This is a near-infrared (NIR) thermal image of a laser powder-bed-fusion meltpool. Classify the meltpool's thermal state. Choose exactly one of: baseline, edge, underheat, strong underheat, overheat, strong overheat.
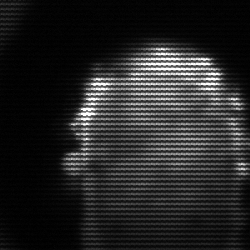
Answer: baseline